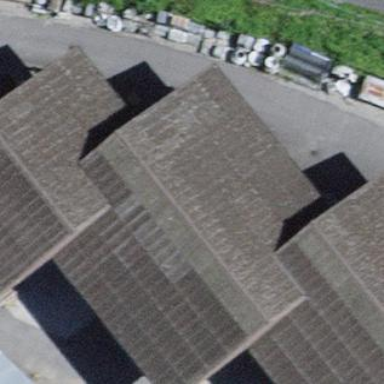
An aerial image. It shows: Warehouse.